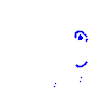
Particle: kaon